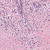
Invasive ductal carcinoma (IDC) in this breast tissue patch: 0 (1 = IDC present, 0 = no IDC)